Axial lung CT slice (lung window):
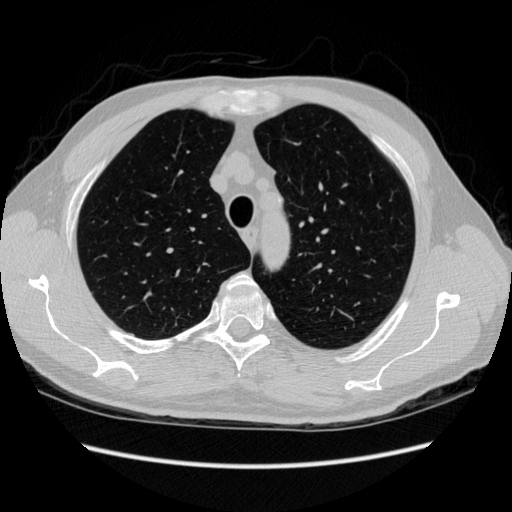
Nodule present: no